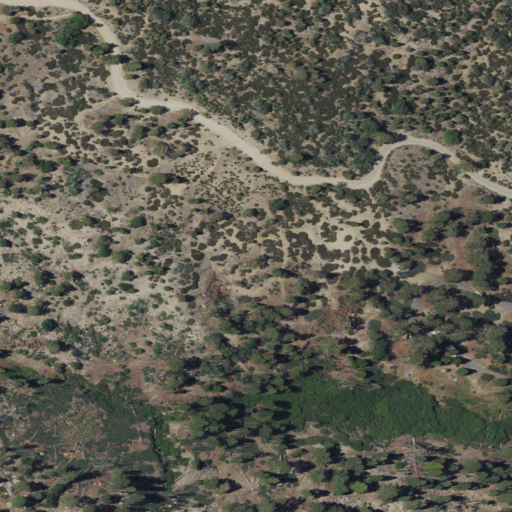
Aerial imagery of plain(s) in California named Hanna Flat containing shrub, open development, evergreen forest, low intensity development, and woody wetlands